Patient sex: M
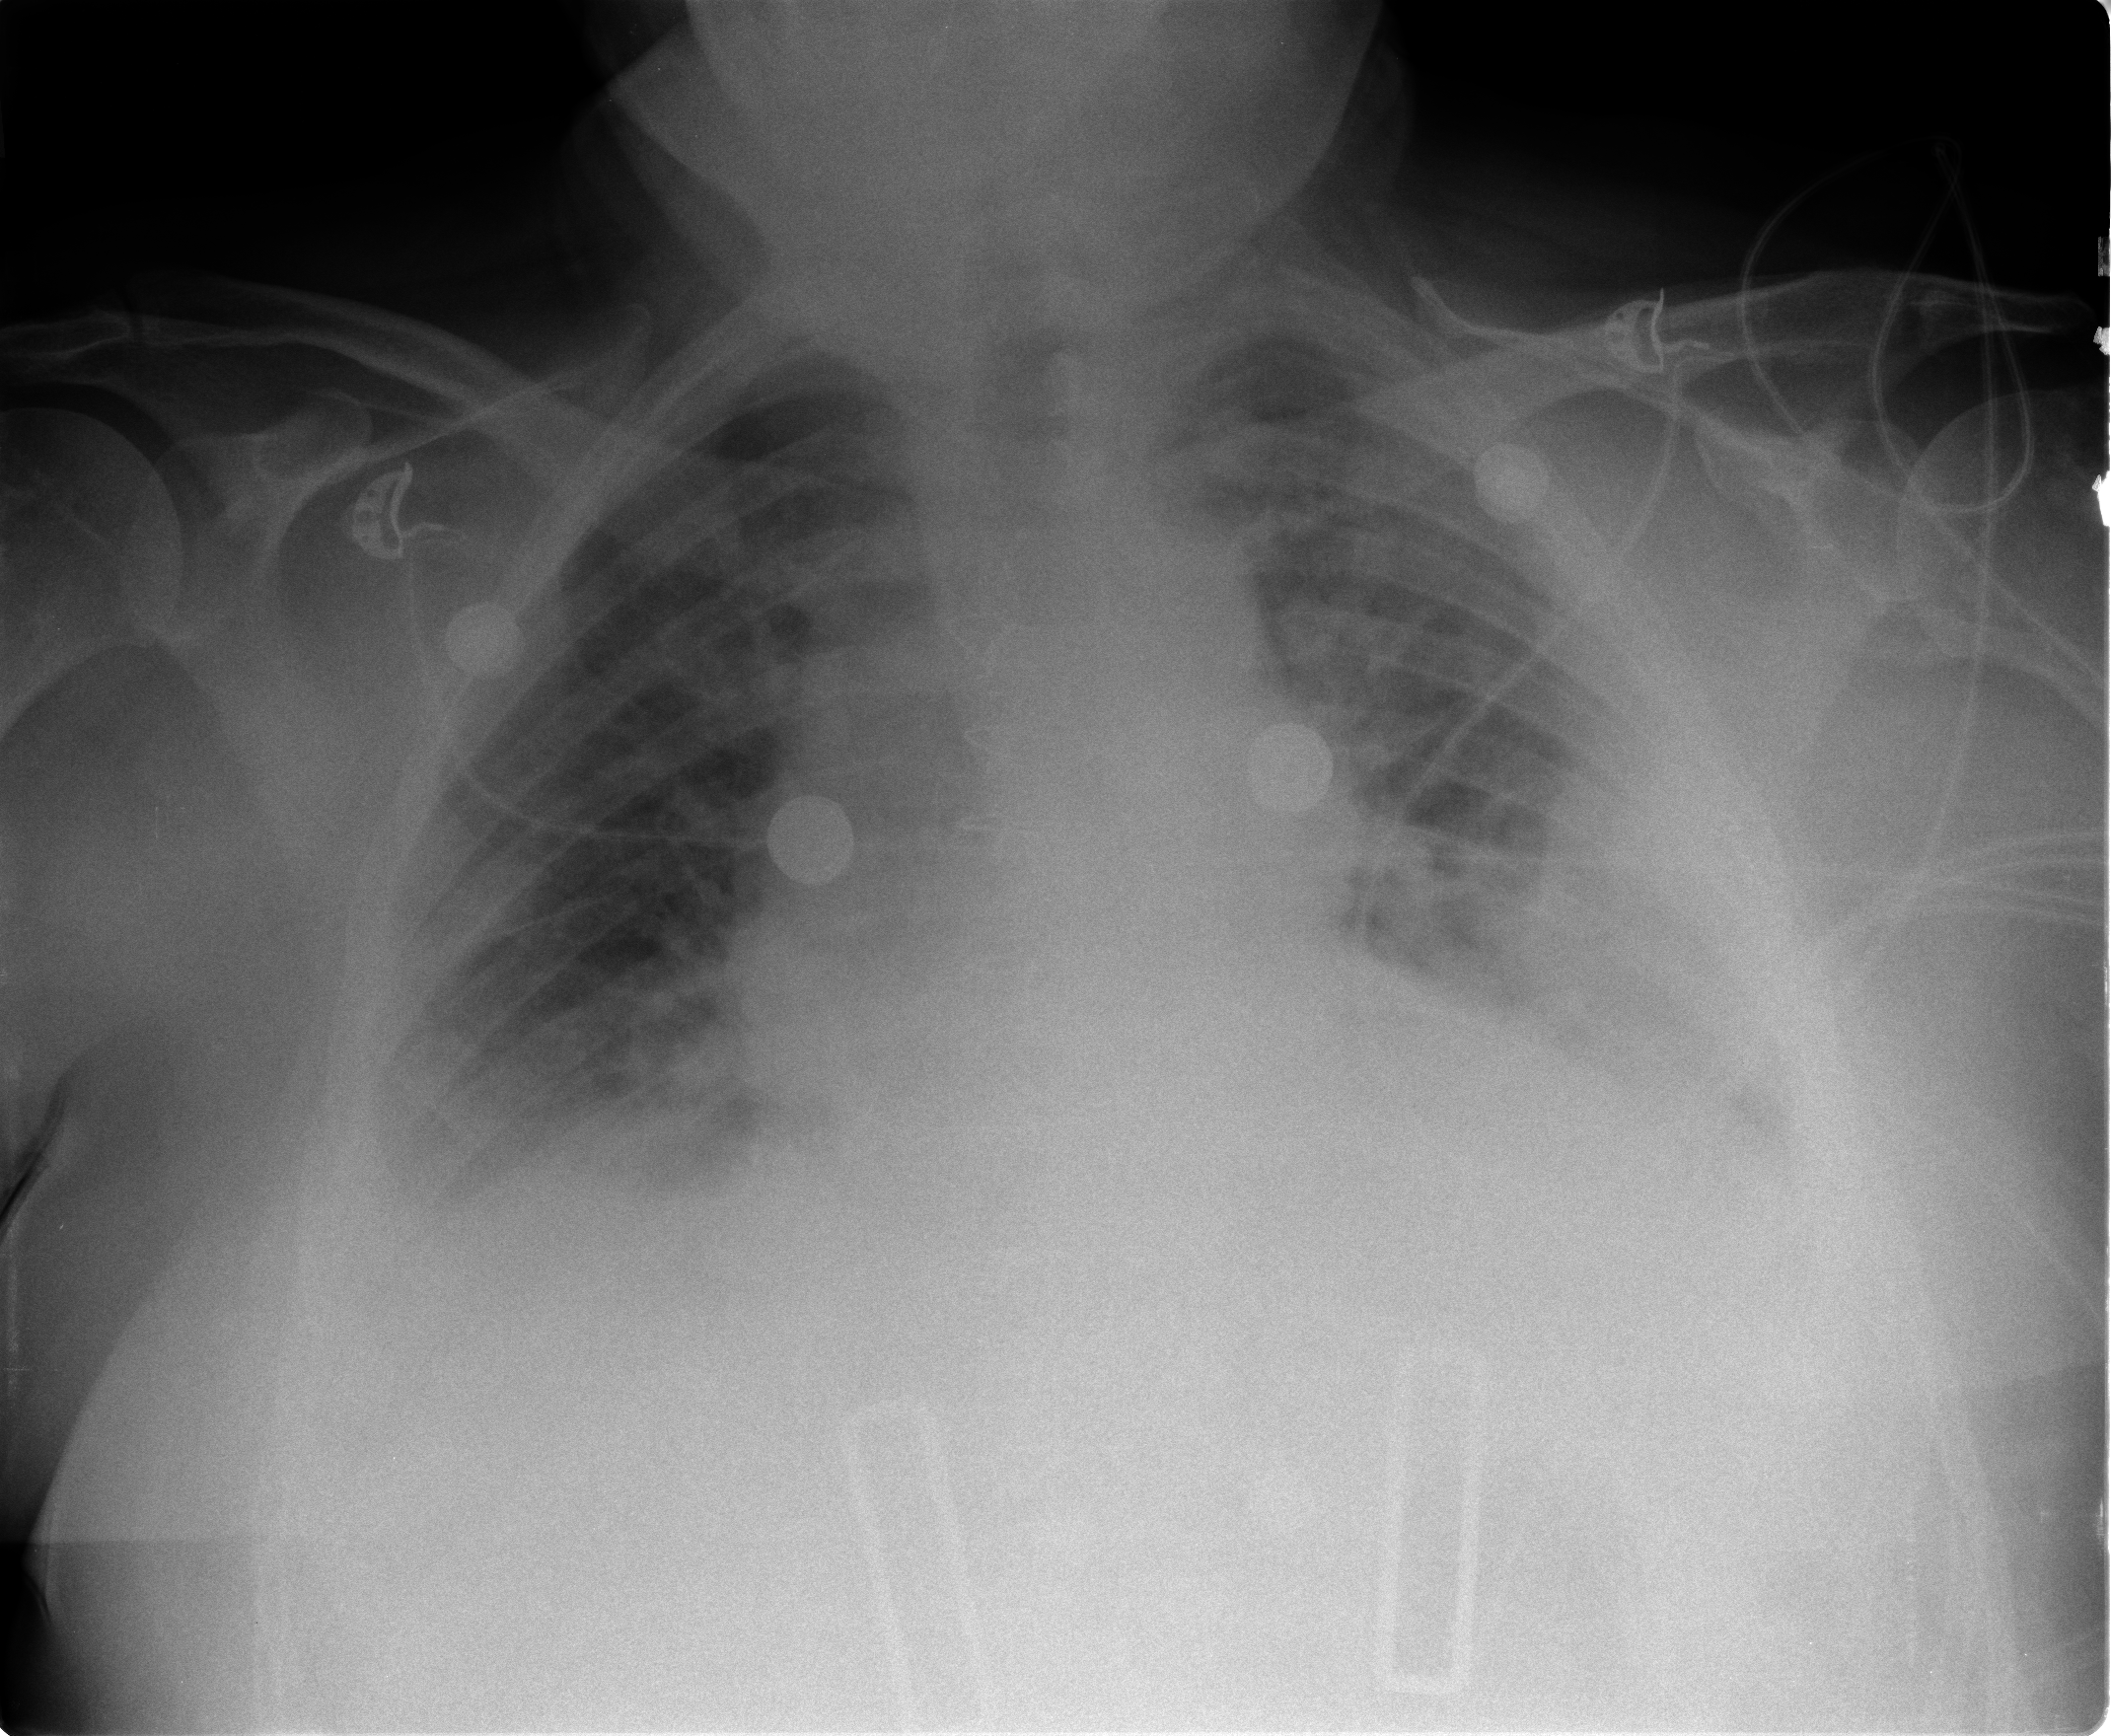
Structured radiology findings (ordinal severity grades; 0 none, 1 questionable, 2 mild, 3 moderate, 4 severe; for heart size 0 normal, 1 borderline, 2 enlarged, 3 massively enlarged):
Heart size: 1
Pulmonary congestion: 2
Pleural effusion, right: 2
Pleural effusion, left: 3
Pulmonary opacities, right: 1
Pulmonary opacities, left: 1
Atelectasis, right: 2
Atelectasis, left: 2